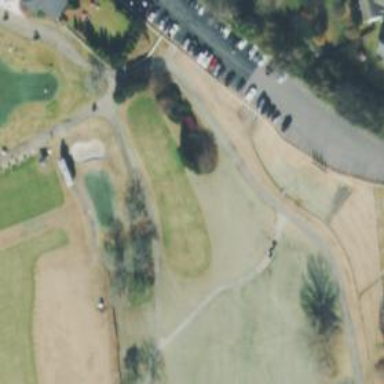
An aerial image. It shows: Golf cartpath that is also road path.